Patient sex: M
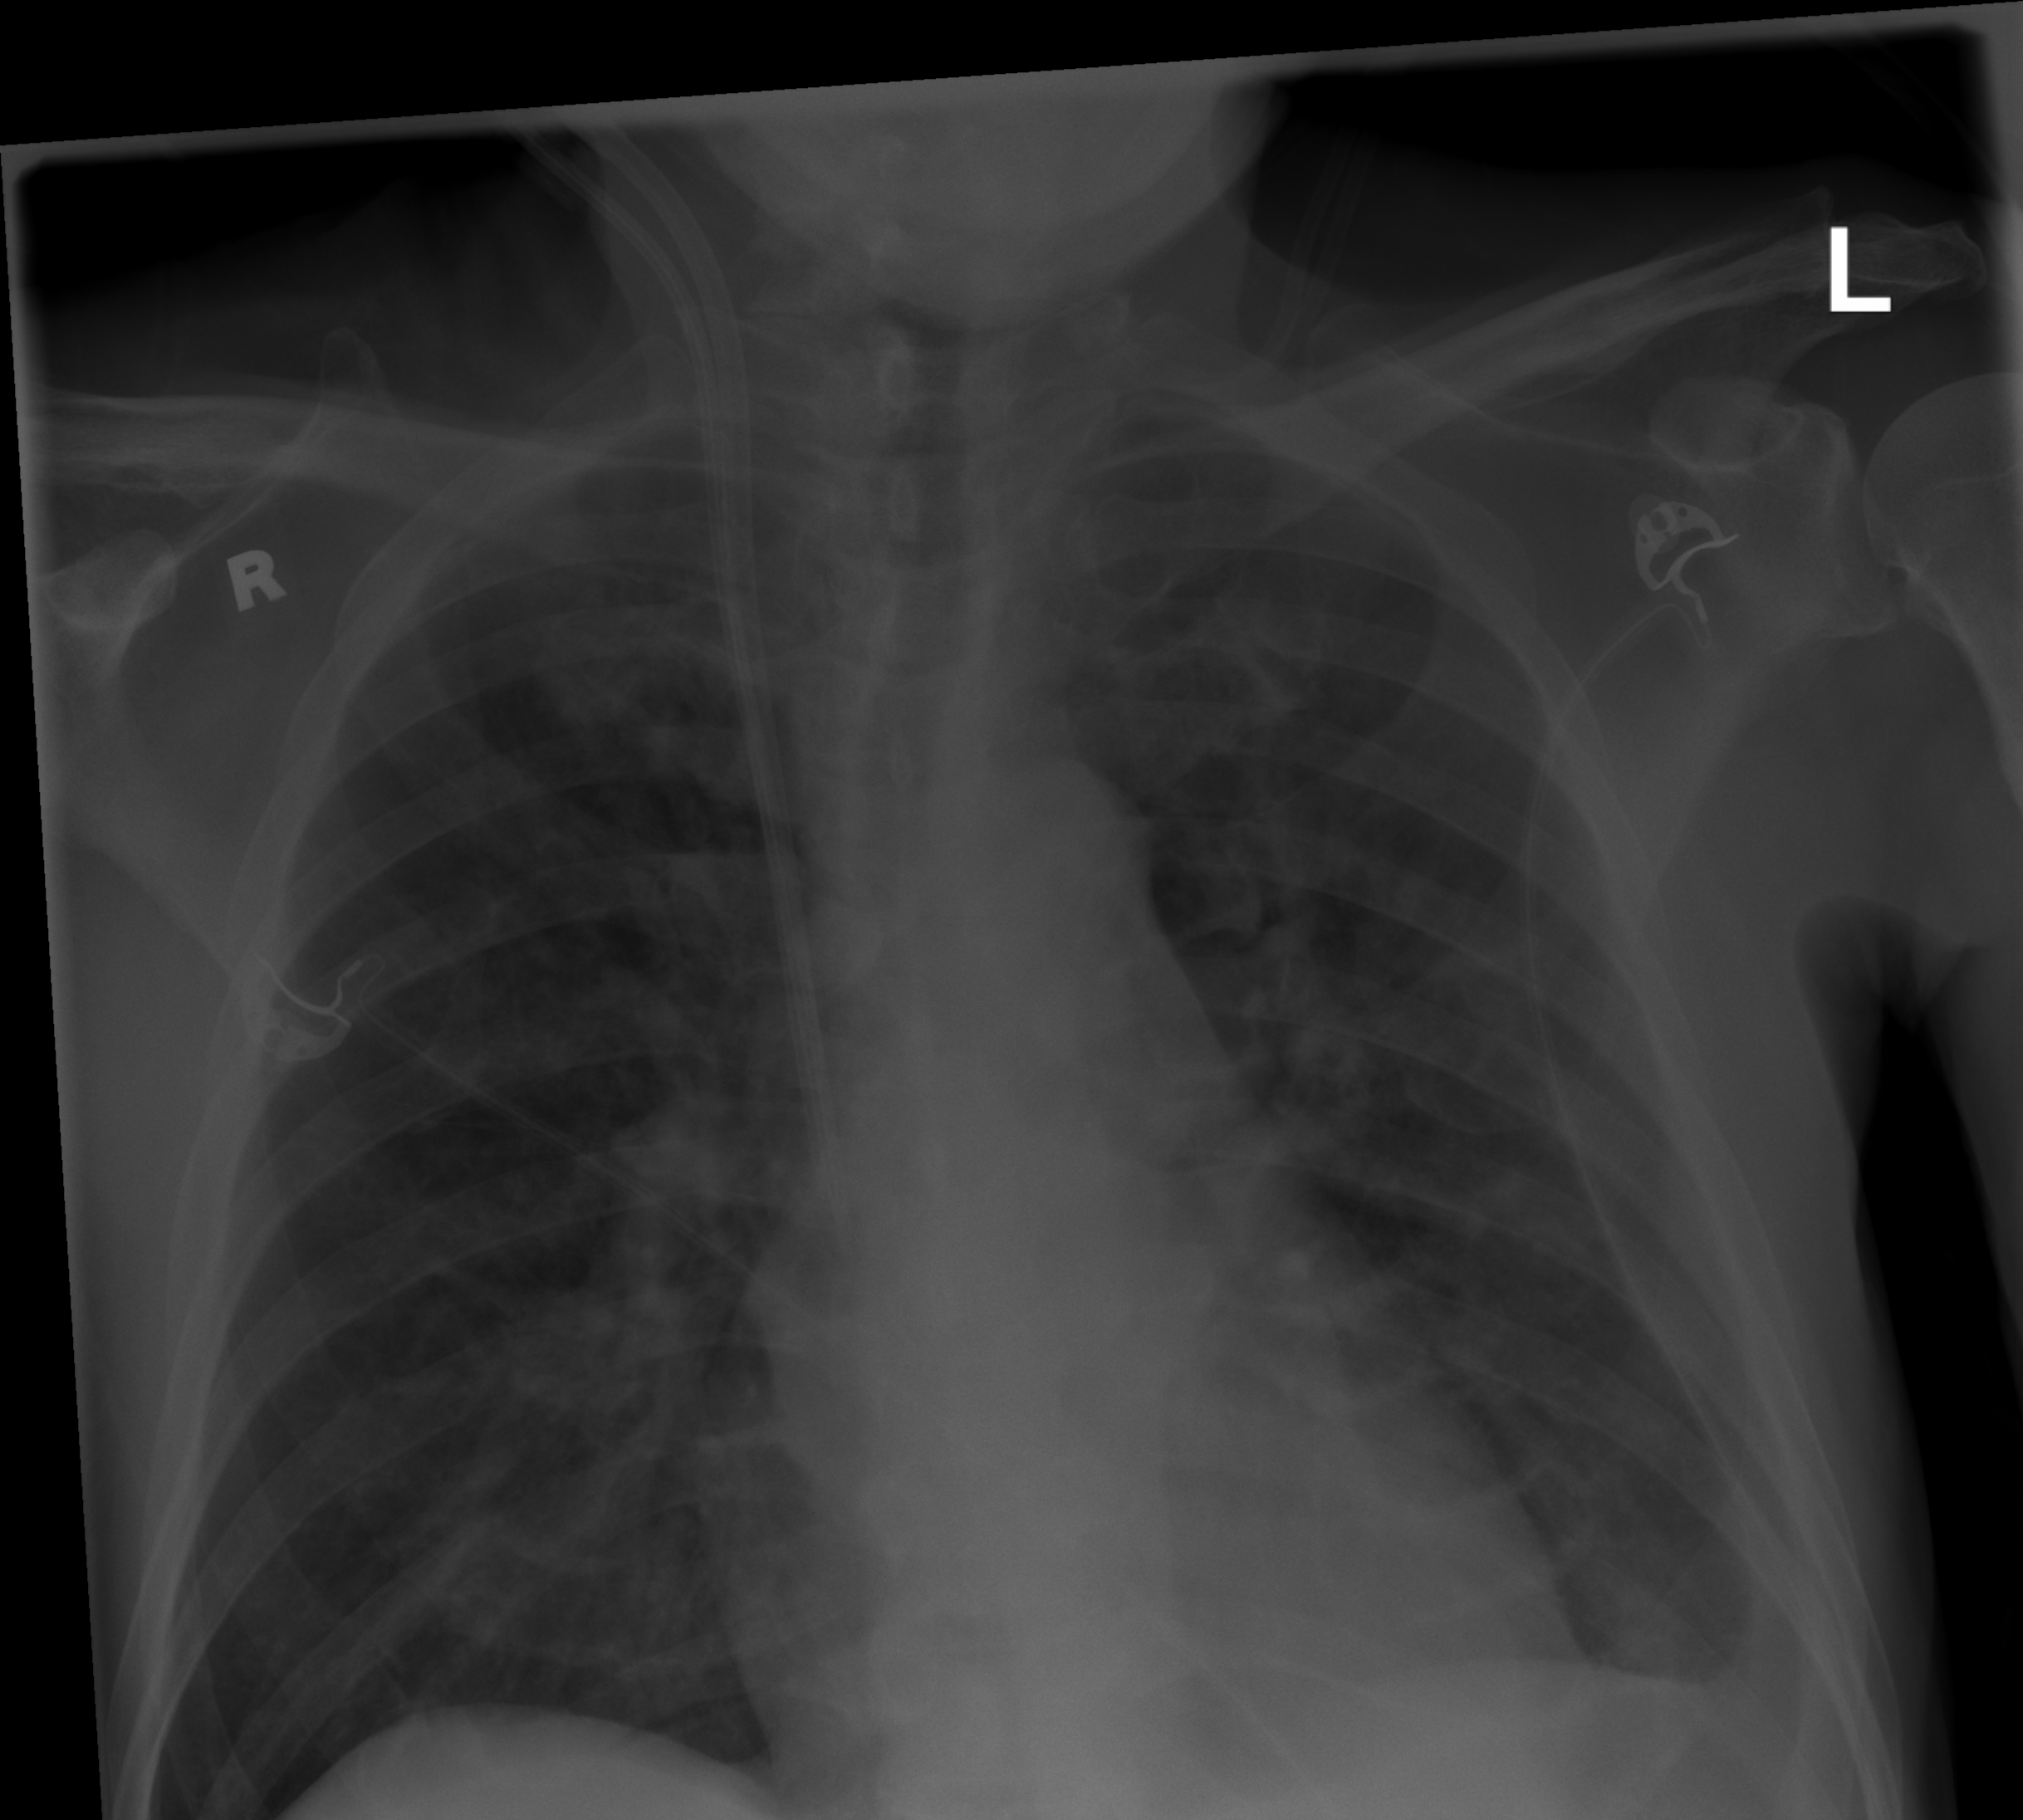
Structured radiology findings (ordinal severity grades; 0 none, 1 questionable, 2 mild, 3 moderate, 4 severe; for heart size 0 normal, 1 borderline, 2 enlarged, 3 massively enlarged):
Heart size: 1
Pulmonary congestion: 2
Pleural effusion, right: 0
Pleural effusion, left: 2
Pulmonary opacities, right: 2
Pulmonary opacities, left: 2
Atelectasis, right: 0
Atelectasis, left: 2